Field crop: maize
Growth stage: 2
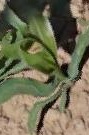
Species: maize